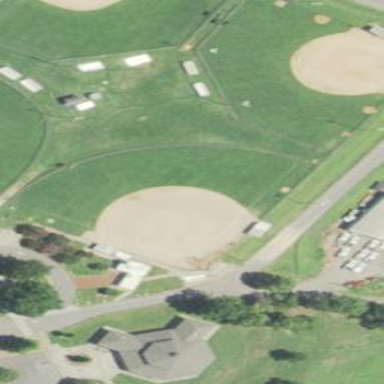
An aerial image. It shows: Baseball pitch for leisure land activities.